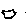
Label: cloud